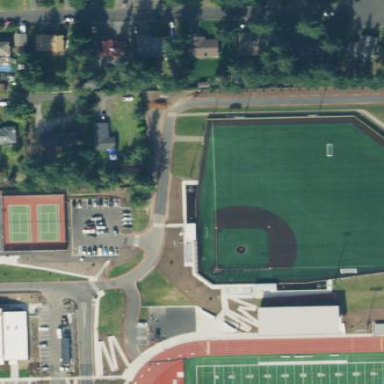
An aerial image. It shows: Baseball pitch for leisure and sports activities.